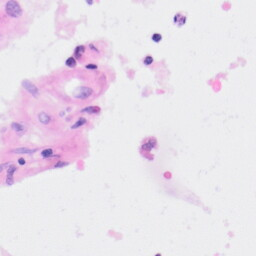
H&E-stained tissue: Kidney